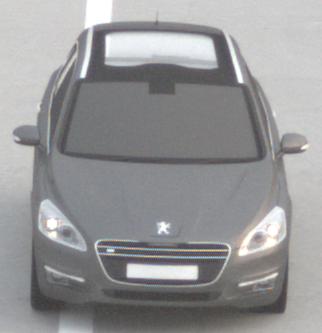
Make: Peugeot
Model: 508 SW 120 VTi
Detailed model: 508 (I) SW
Model produced from: 2011/03
Model produced until: 2014/05
Doors: 5
Color: gray
Road condition: dry road
Daytime: sunrise or sunset
Contrast: low contrast